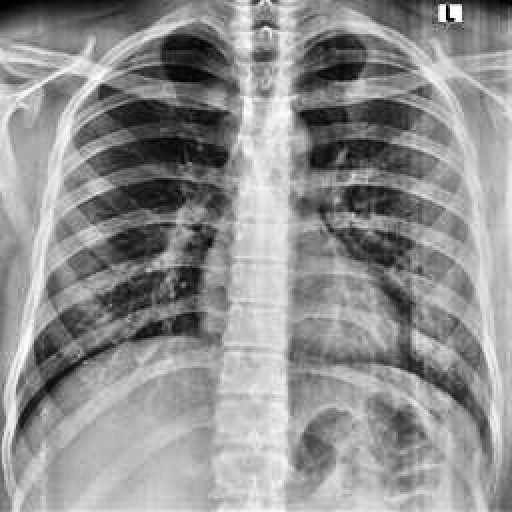
Finding: NORMAL